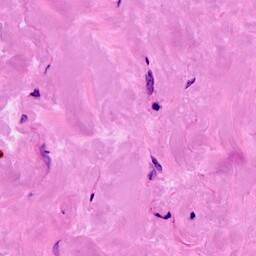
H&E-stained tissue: Breast